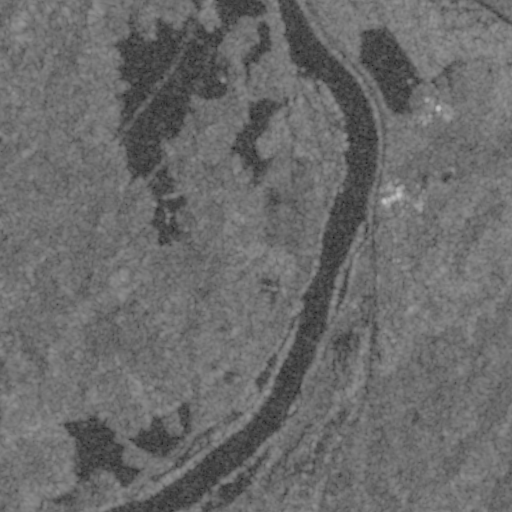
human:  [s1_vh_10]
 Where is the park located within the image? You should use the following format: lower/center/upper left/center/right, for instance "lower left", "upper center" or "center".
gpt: The park is located in the center right of the image.
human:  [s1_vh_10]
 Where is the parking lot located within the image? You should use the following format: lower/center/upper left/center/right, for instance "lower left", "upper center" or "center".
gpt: The parking lot is located in the center right of the image.
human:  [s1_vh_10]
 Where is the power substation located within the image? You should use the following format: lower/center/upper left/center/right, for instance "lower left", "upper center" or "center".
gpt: The power substation is located in the center right of the image.
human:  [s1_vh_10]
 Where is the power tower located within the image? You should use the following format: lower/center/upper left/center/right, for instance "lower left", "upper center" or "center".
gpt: The power tower is located in the right of the image.
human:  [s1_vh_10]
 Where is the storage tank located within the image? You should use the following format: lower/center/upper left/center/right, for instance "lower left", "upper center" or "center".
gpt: The storage tank is located in the center right of the image.
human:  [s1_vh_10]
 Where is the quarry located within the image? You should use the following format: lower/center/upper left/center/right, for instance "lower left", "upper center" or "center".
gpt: There is no quarry in the image.

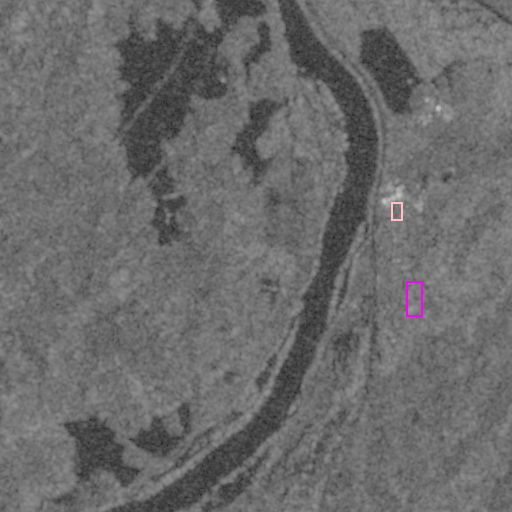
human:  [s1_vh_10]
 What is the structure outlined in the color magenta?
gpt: The structure outlined in magenta is a park.
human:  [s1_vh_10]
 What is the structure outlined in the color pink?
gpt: The structure outlined in pink is a power substation.
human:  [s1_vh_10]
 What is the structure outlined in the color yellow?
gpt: There is no yellow outline.